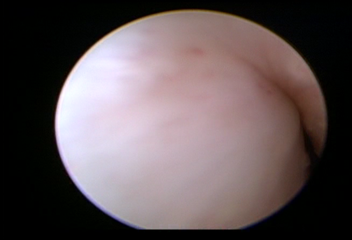
Modality: WLC
Class: Normal mucosa
Bladder cancer association: No